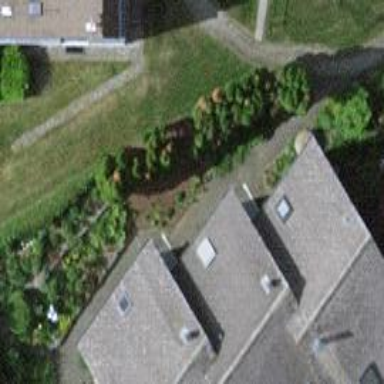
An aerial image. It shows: Residential building.